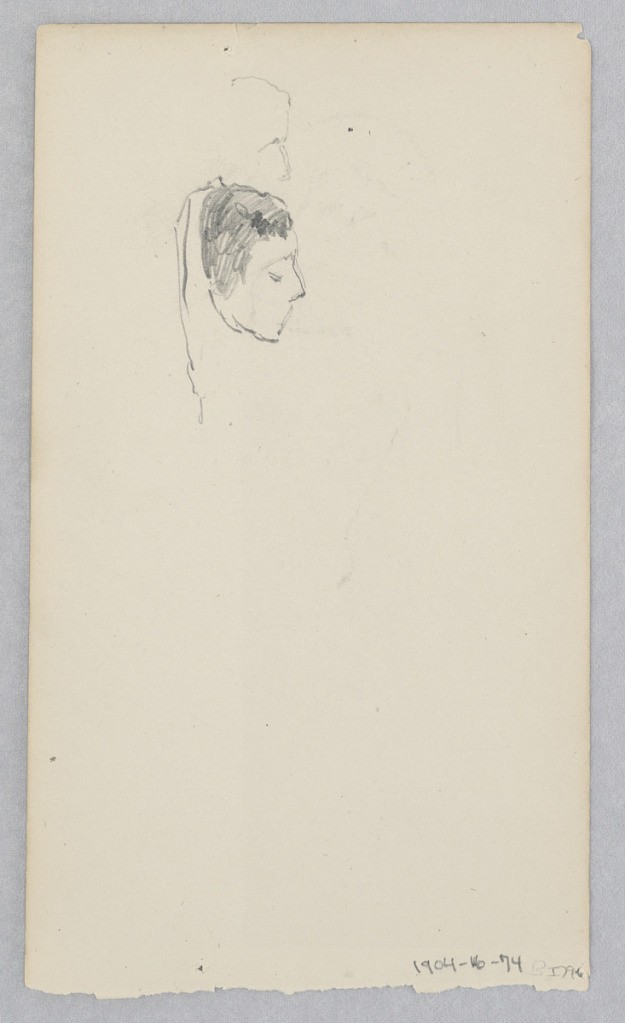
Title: Woman
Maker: Robert Frederick Blum, American, 1857–1903
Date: n.d.
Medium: Graphite on wove paper
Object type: Drawing
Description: Partial sketch of a female figure.